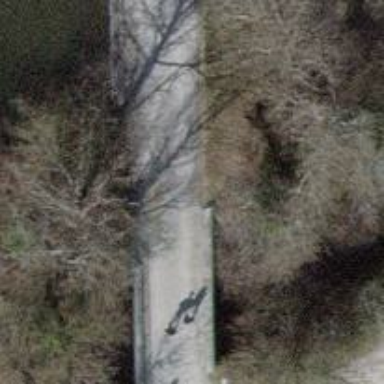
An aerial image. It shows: Unclassified road with grade 1 track type running over bridge.